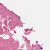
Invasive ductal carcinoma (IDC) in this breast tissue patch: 0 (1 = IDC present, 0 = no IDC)